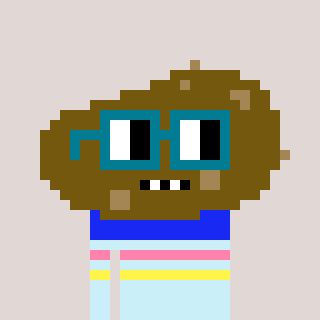
a pixel art character with square dark green glasses, a potato-shaped head and a cold-colored body on a warm background